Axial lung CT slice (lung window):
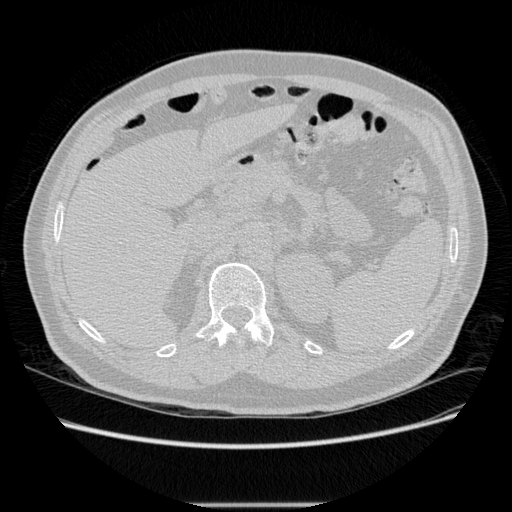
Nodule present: no